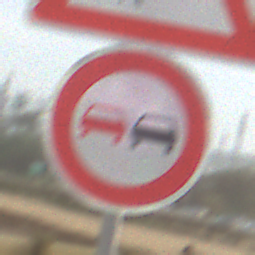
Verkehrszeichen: Ueberholverbot
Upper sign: KurveRechts
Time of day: MorningAfternoon
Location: Outdoor (Suburban)
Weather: PartlyCloudy
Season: NotSpecified
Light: Natural